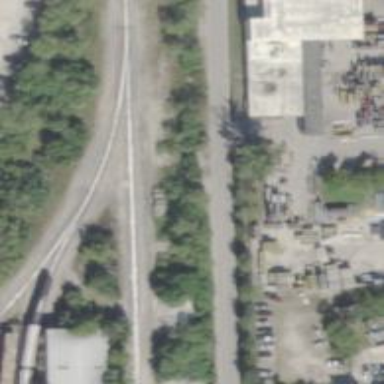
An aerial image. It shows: Rail spur service.